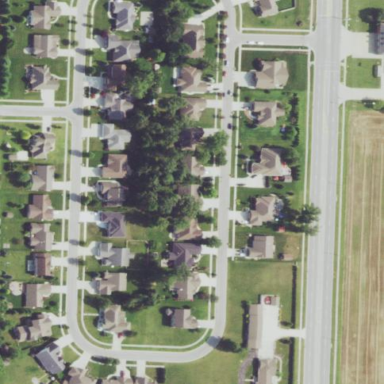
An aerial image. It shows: Residential neighbourhood.